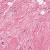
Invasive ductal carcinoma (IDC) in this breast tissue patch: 0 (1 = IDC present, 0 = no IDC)